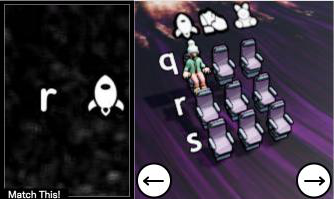
Task: seats
Answer: no